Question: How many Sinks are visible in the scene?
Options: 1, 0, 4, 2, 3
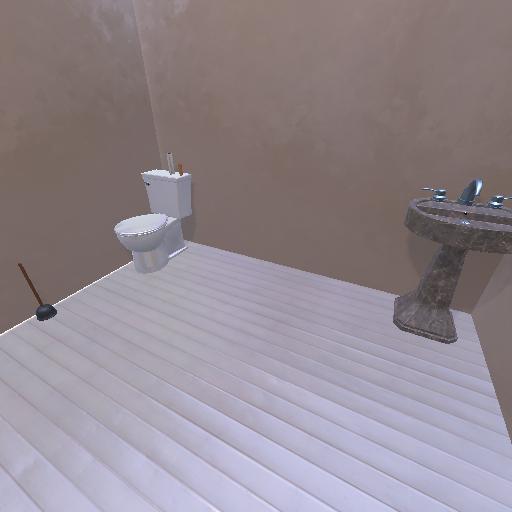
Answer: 1